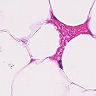
Metastatic tissue present: no